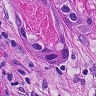
Metastatic tissue present: yes